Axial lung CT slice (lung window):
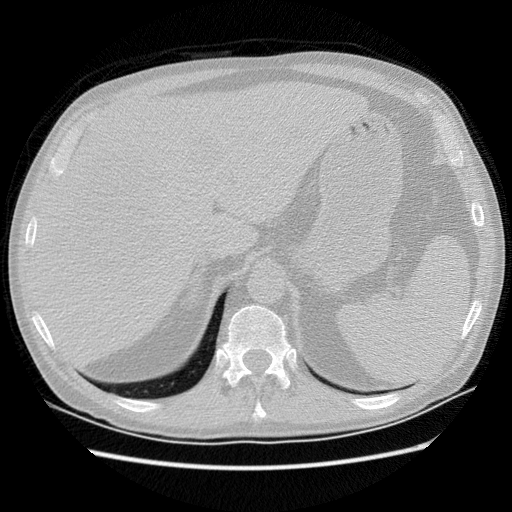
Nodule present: no